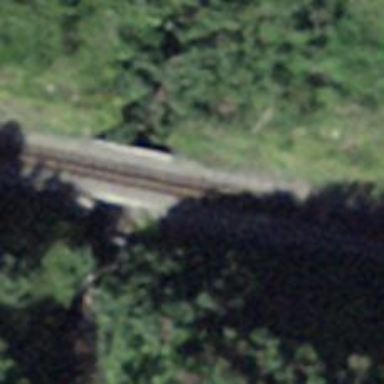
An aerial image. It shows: Preserved narrow-gauge railway bridge.